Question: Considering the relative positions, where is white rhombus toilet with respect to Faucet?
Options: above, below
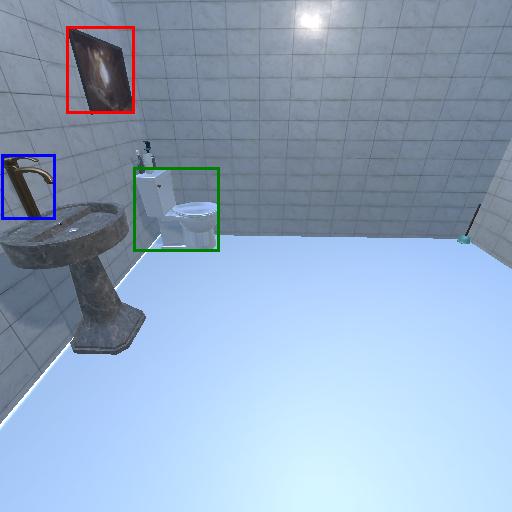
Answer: above